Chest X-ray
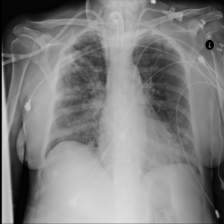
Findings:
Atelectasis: negative
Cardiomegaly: negative
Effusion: negative
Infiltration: positive
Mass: negative
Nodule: negative
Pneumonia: negative
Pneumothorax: negative
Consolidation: negative
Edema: negative
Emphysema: negative
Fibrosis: negative
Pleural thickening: negative
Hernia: negative